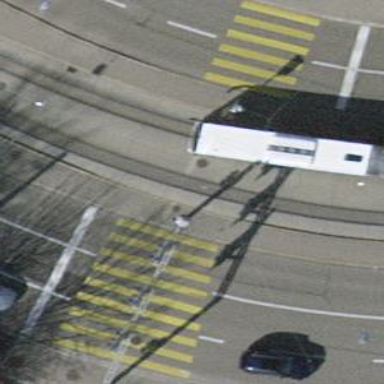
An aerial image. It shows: Tram crossing on the railway.